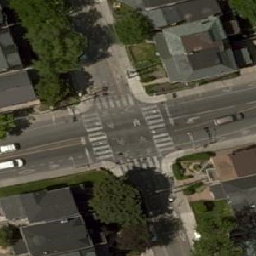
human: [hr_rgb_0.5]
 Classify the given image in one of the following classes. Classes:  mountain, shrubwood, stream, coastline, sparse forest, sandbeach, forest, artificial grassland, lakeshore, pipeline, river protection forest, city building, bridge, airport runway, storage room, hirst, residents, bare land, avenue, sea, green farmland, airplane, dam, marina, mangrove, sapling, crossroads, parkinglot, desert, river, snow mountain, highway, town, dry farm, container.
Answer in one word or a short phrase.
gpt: crossroads